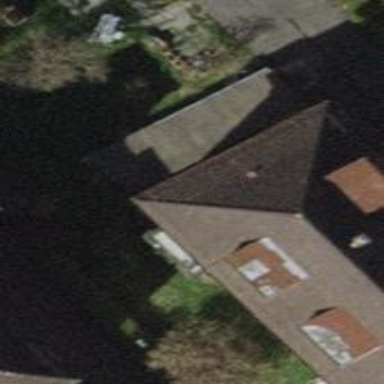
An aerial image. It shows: View of roof of building.